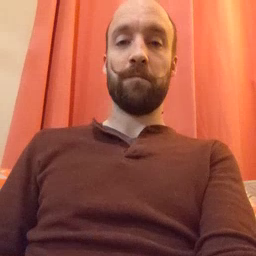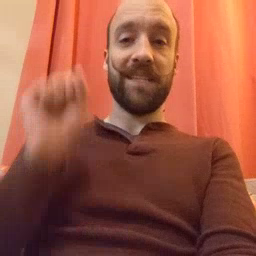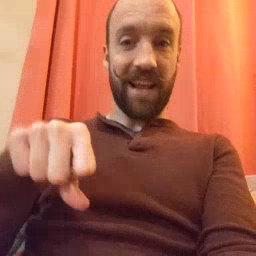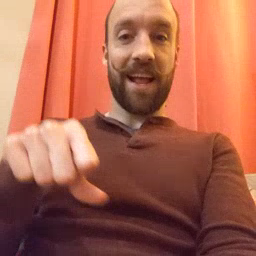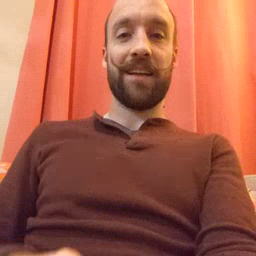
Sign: can